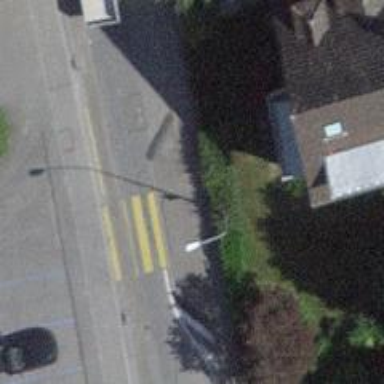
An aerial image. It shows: Uncontrolled zebra crossing with notable zebra markings.